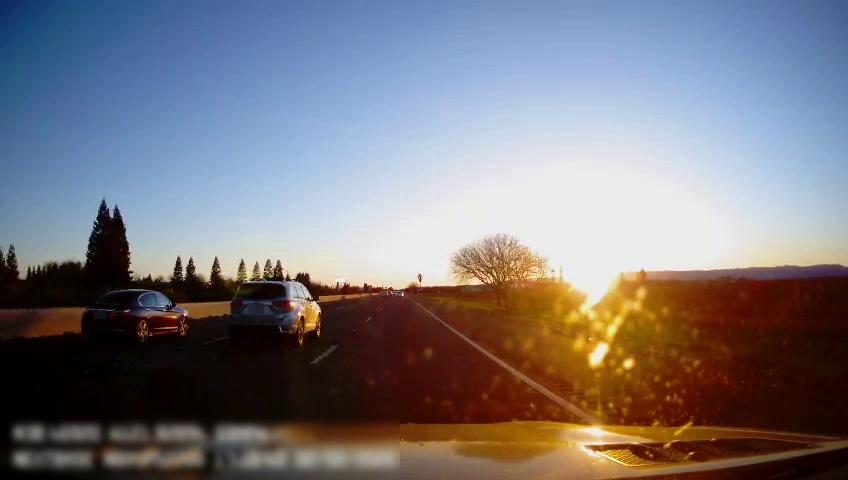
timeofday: Day
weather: Sunny
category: Drivable Space
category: Vehicles | Car
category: Vehicles | SUV
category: Lanes | Alternate Lane
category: Lanes | Current Lane
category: Lanes | Alternate Lane